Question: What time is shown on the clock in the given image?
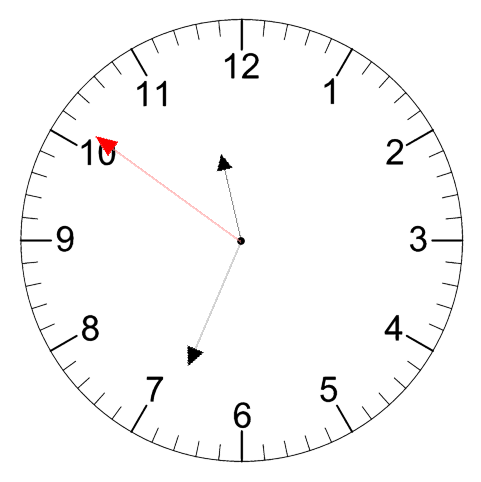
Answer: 11:33:51